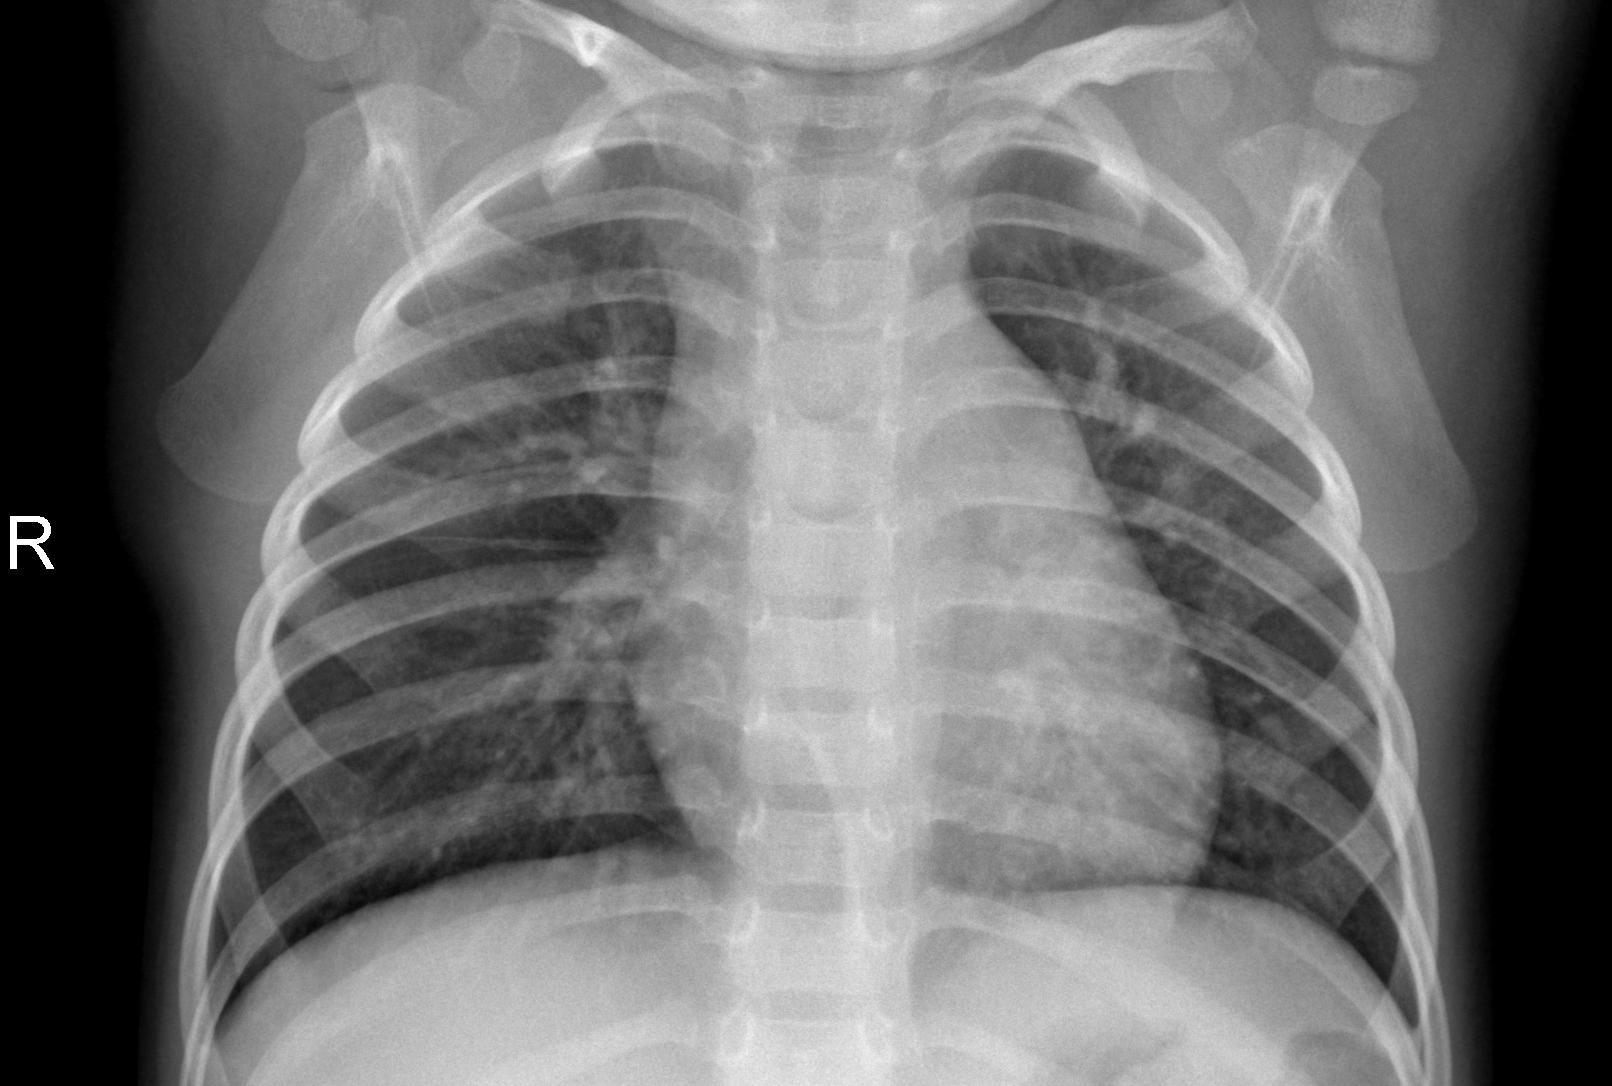
Diagnosis: PNEUMONIA